Question: I have an object fig2 that is a class mathplotlib.axes.axessubplot, but when I try to execute fig2.show(), python says axessubplot object has no attribute show. How can I show AxesSubplot?
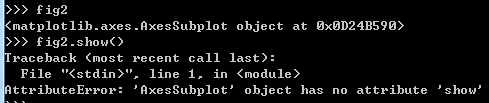
Answer: You should call 'matplotlib.pyplot.show()', which is a method that displays all the figures.
If you have imported as 'plt', then:
'''
import matplotlib.pyplot as plt
# create fig1 (of type plt.figure)
# create fig2
plt.show() # will display fig1 and fig2 in different windows
'''